Aerial crown-view tile of a tropical tree (Barro Colorado Island, Panama), acquired 20241216:
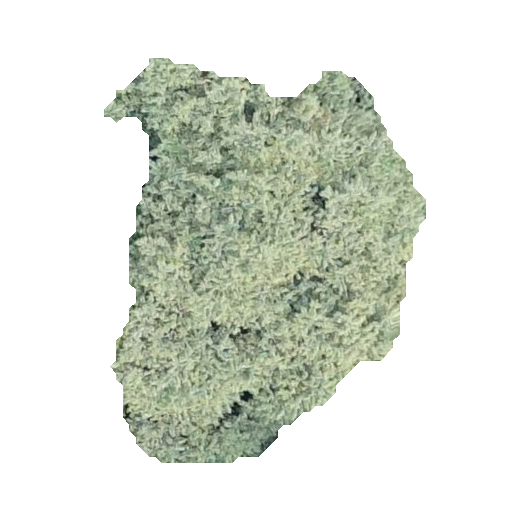
Species: Luehea seemannii
GBIF accepted scientific name: Luehea seemannii
Crown area: 134.398 m²